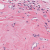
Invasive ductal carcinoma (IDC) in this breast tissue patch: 0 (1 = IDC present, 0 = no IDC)